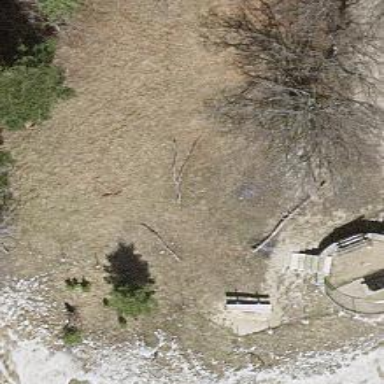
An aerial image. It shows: Bench.